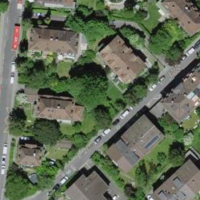
EUNIS habitat code: 55
Species observed at this site:
Aruncus dioicus
Symphoricarpos albus